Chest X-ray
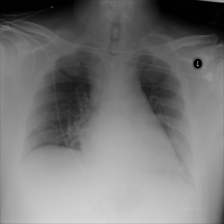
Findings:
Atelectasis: negative
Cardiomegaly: negative
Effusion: negative
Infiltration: negative
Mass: negative
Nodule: negative
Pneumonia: negative
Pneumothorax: negative
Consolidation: negative
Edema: negative
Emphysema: negative
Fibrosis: negative
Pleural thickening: negative
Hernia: negative